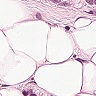
Metastatic tissue present: yes